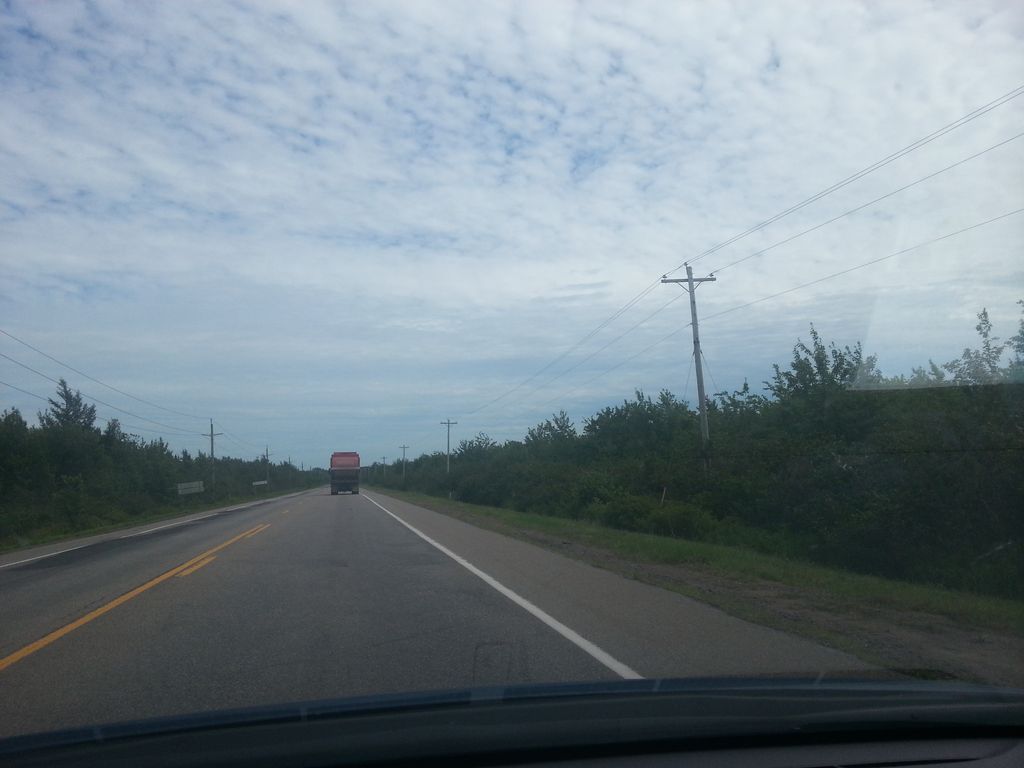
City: charlottetown